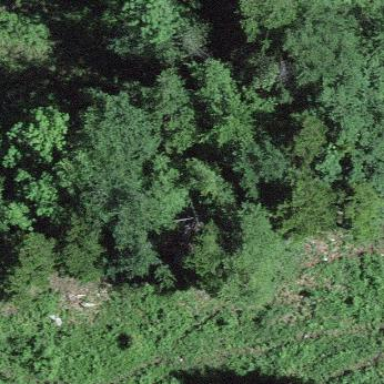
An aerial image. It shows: Forest with mixture of leaf types and cycles.